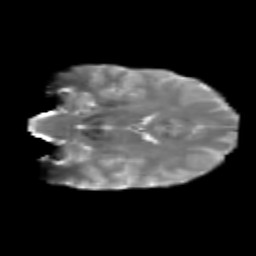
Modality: T2w
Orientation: coronal
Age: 30
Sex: female
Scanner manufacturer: siemens
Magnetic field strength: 3 T
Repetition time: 1.8 s
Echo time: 0.07 s